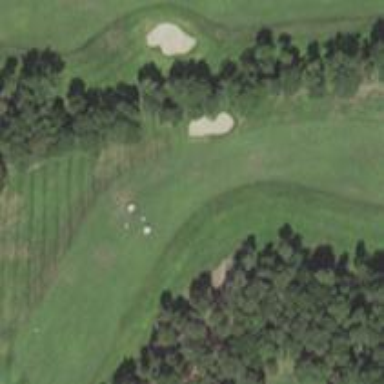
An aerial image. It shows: Golf hole.